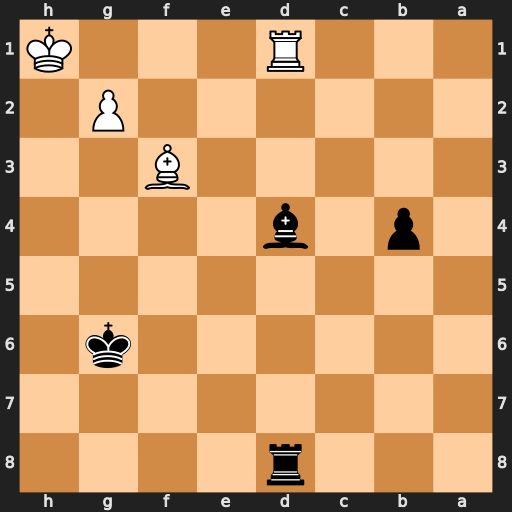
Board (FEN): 3r4/8/6k1/8/1p1b4/5B2/6P1/3R3K
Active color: b
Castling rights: -
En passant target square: -
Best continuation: Rh8+ Bh5+ Rxh5#